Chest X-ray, PA view. Patient: 55 years old, sex M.
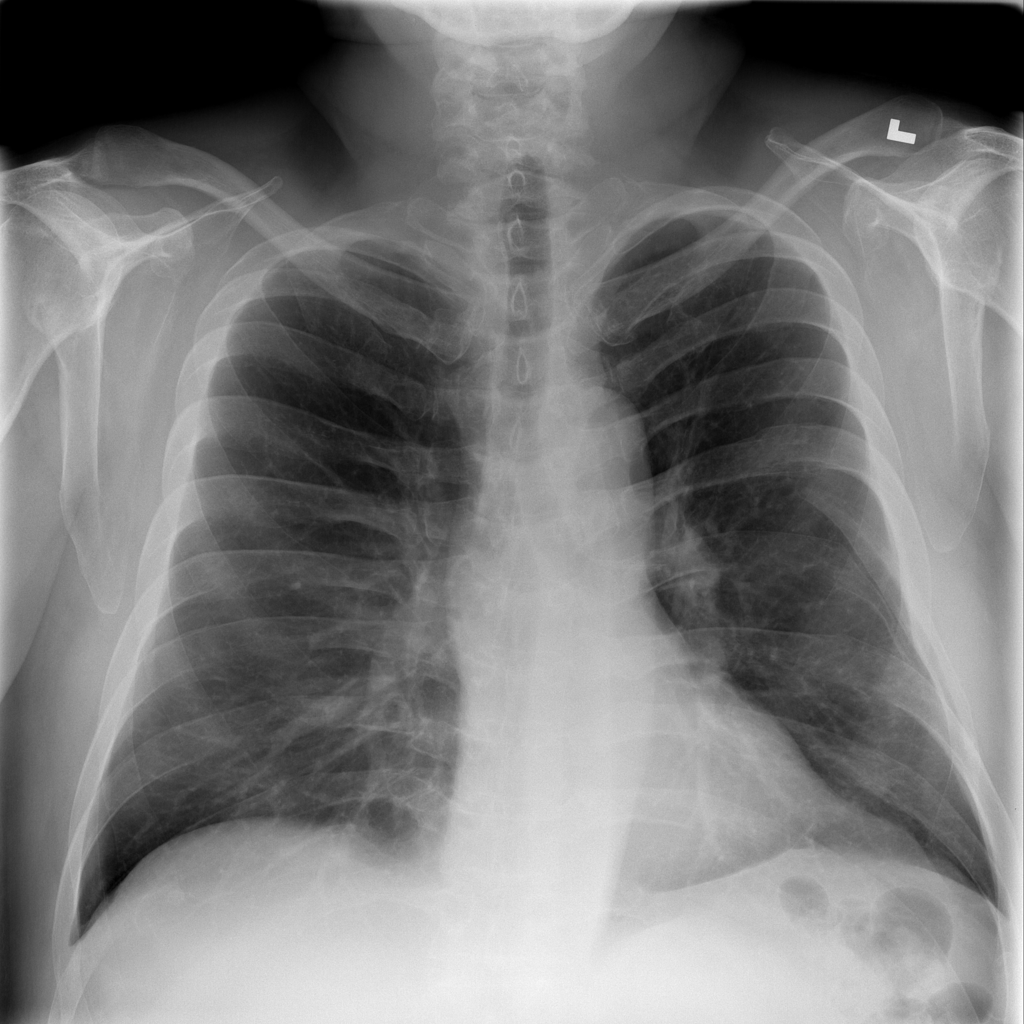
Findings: No Finding